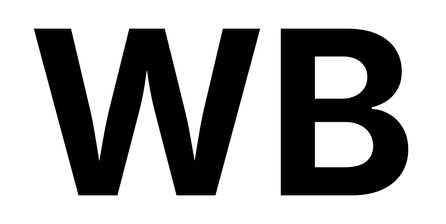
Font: Inter_Bold